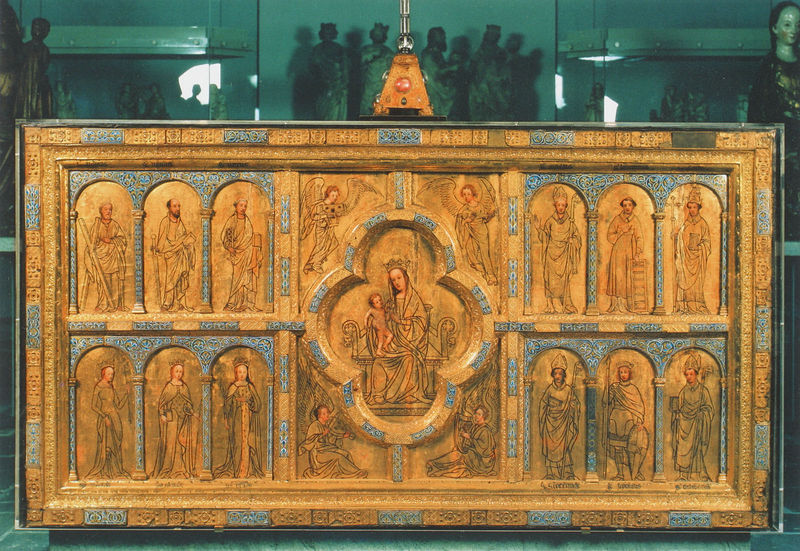
Titel: Altartafel aus St. Ursula in Köln
Institution: Köln, Schnütgen-Museum
Schlagwörter: säulen, gold, engel, könig, wandmalerei, skulpturen, christus, jesus, erzengel, apostel, christliche ikonographie, bundeslade